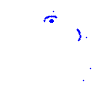
Particle: kaon